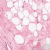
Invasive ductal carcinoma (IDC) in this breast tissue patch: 0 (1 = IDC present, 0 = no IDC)